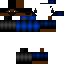
A male human skin with dark skin, wearing brown helmet dressed in a blue hoodie and black pants, featuring a closed mouth.